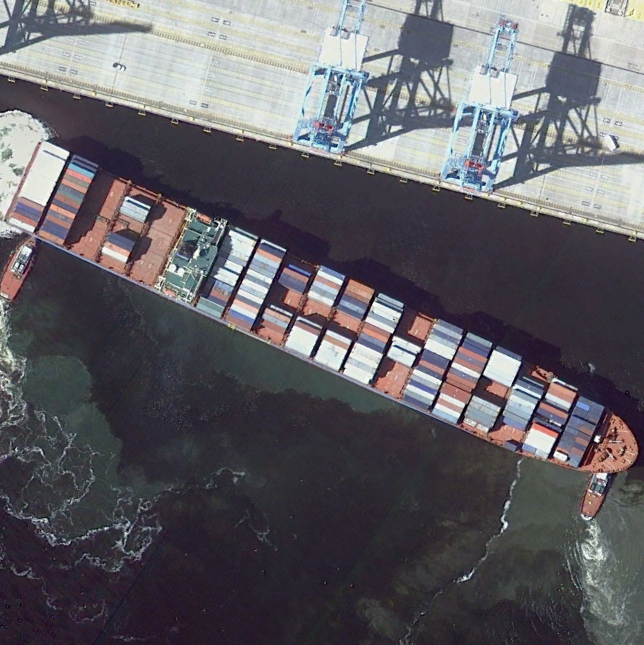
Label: civil